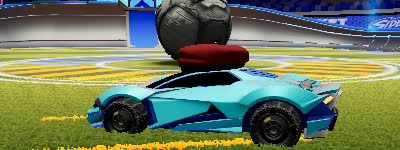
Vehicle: werewolf